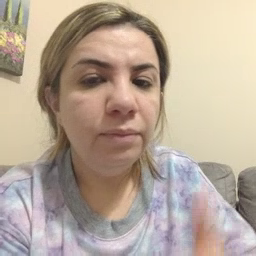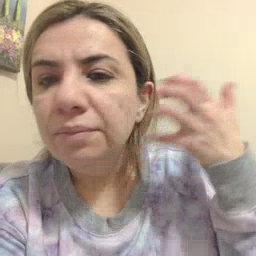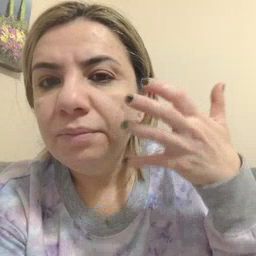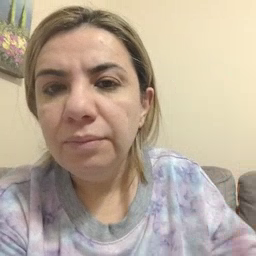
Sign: tiger